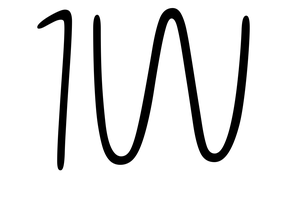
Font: Gluten_Thin